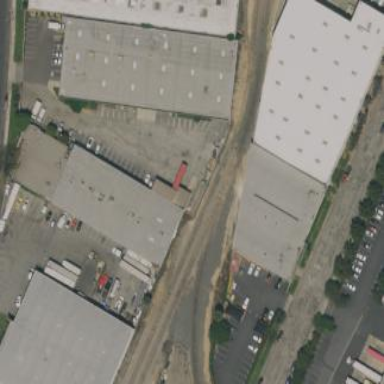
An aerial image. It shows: Warehouse.